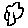
Label: tree